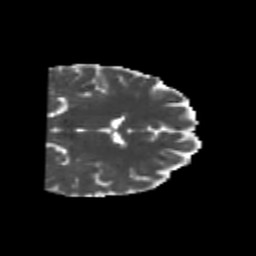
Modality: MD
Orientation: coronal
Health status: healthy
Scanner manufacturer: philips
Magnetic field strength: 3 T
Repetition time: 6.964 s
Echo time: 0.092 s